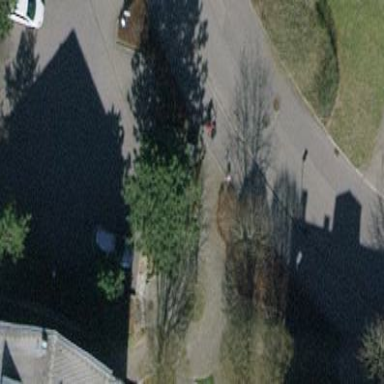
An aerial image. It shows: Parking area with surface.